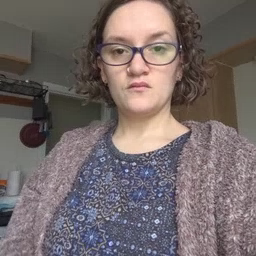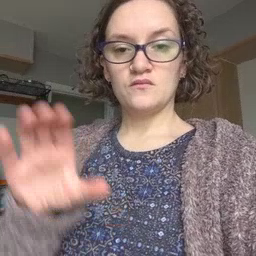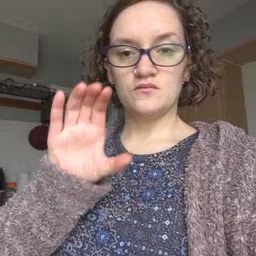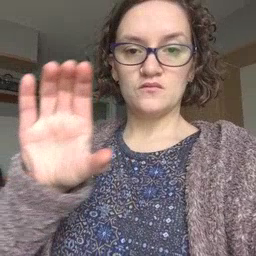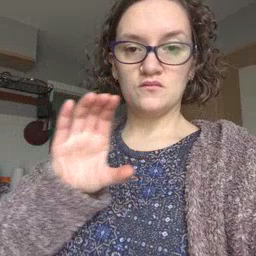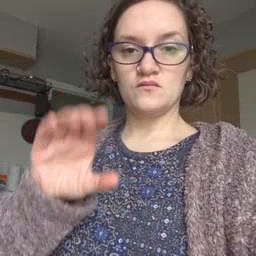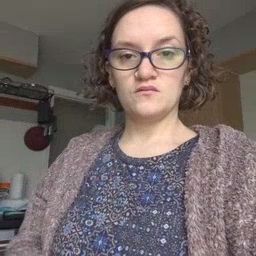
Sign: chocolate